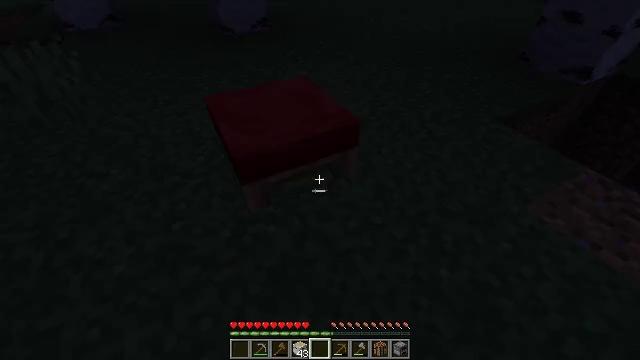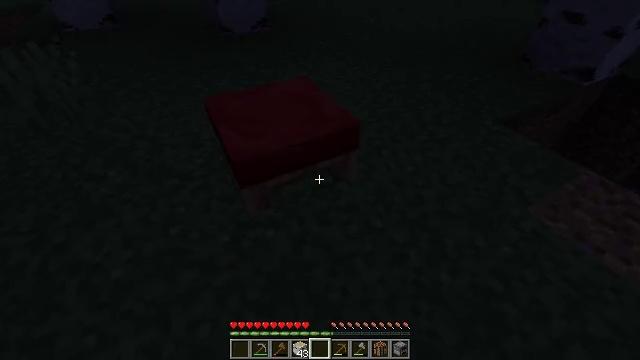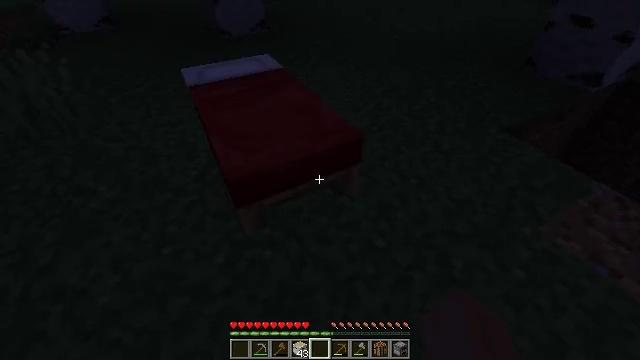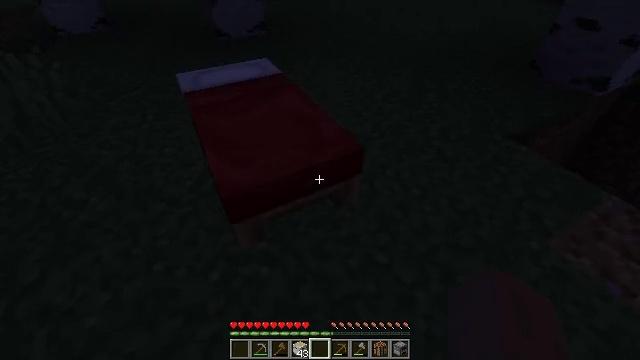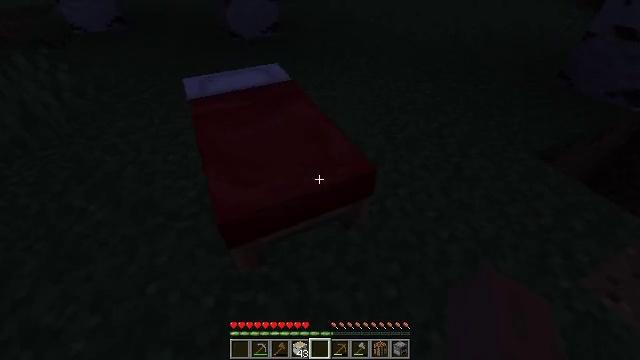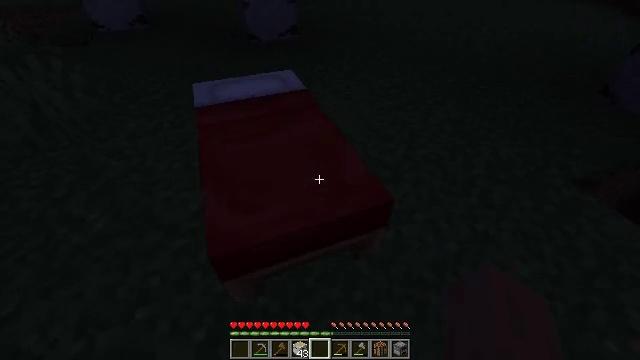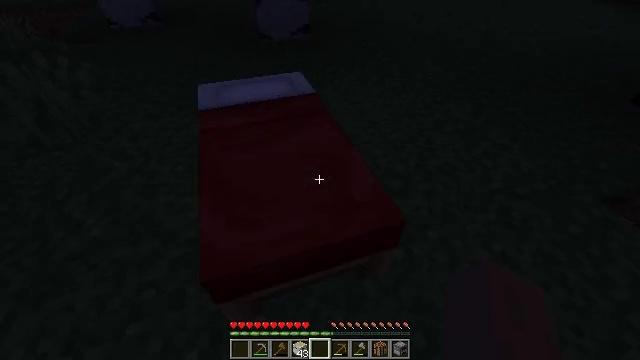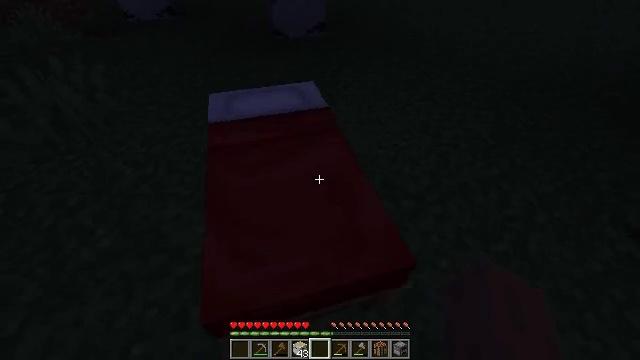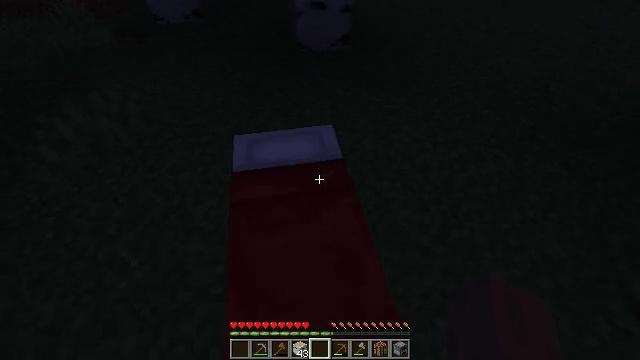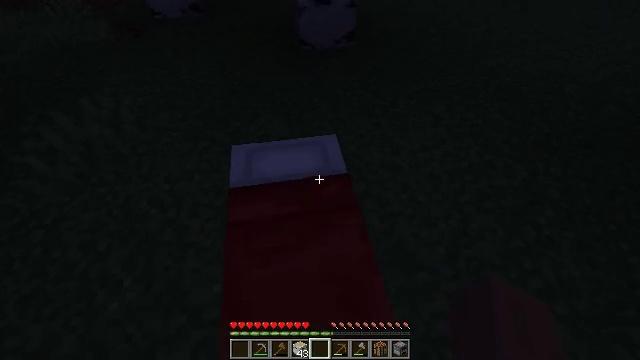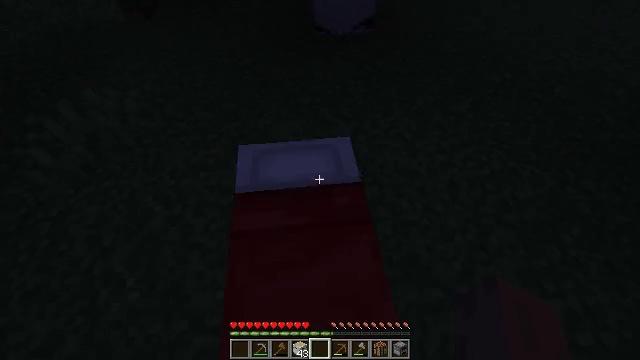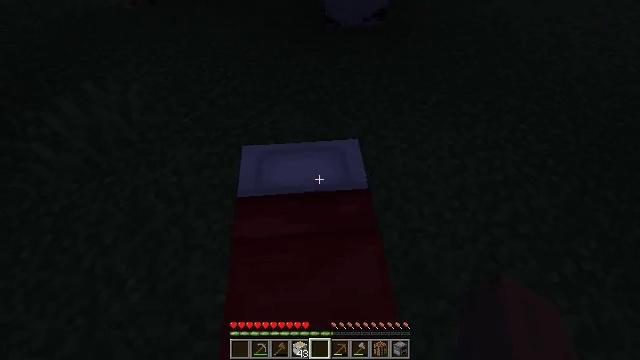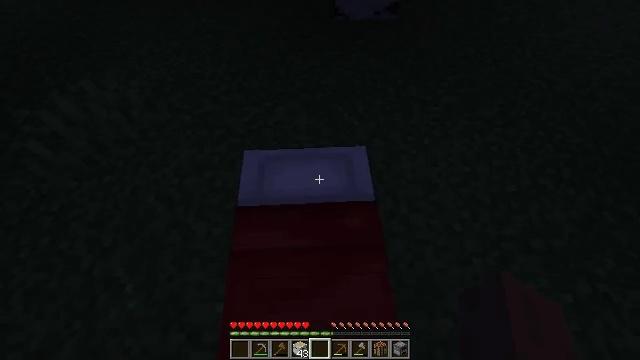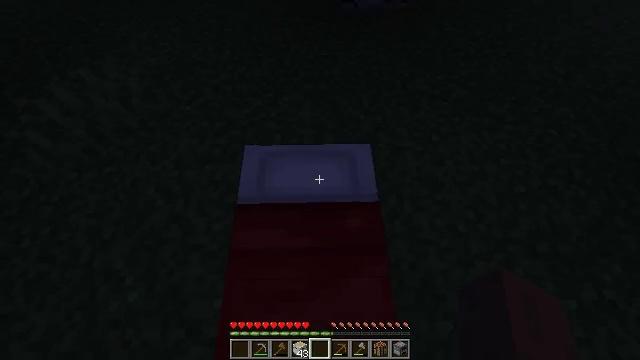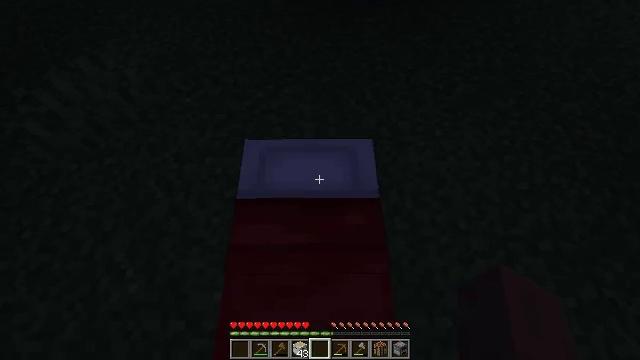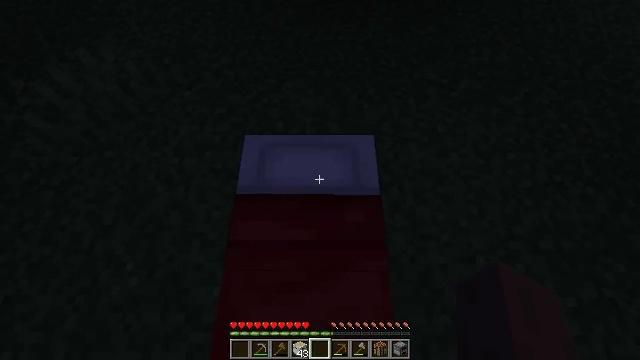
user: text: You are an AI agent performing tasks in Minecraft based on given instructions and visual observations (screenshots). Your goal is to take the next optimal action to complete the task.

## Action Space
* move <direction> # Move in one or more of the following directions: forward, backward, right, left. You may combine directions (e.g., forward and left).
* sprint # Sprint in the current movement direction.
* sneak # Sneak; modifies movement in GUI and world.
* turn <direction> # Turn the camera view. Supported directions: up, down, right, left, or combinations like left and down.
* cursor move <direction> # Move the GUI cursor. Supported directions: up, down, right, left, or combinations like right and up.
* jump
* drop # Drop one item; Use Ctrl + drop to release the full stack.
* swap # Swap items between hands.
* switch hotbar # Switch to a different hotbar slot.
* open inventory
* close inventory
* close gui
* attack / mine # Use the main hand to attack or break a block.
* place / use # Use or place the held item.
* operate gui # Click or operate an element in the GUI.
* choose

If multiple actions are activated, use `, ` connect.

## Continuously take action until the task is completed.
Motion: motion action
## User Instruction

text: Pick up the red bed for relocation.
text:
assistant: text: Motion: move forward
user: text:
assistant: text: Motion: move forward
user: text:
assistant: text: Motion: move forward
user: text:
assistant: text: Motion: move forward, turn left
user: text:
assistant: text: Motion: move forward, turn left
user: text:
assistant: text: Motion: move forward, turn left
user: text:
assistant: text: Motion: move forward, turn left and down
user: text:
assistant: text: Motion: move forward, turn left and down
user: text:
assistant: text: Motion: move forward, turn down
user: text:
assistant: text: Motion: move forward, turn left and down
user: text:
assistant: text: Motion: move forward, turn left and down
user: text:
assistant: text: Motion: turn left and down
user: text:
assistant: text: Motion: turn left and down
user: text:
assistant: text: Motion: turn down
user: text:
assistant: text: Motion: turn down
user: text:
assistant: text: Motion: no_op
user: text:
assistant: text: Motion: no_op
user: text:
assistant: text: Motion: use / place
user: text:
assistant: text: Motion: use / place
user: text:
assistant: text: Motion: use / place
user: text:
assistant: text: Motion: use / place
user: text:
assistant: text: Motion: no_op
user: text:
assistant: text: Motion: no_op
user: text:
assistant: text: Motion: no_op
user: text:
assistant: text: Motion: open gui
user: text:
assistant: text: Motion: no_op
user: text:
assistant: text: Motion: no_op
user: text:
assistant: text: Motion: no_op
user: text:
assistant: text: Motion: no_op
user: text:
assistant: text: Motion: no_op